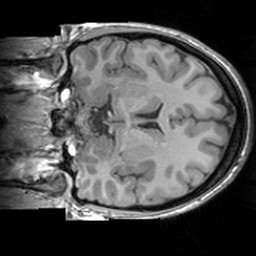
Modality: T1w
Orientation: coronal
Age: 20
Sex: female
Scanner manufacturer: siemens
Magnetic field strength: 3 T
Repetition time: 1.63 s
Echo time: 0.00311 s